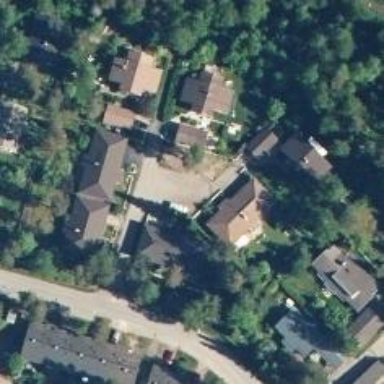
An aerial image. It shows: Living street.